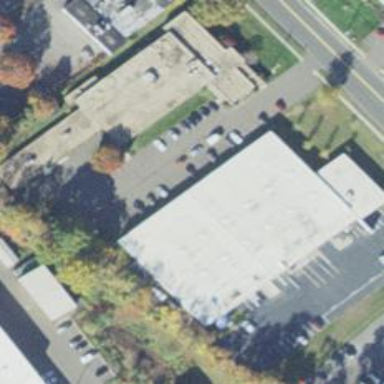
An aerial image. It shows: Parking area with asphalt surface.